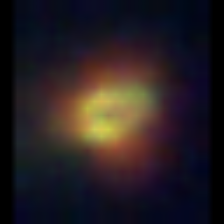
Taxon: NanoPlankton
Group: Other